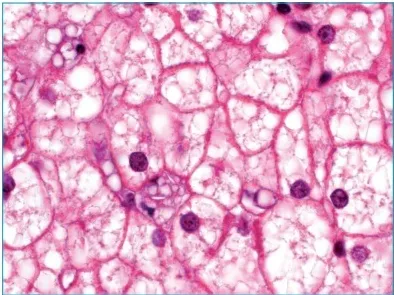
Intense microvesicular steatosis with focal deposition of cholesterol crystals in Kupffer cell at optical mycroscopy.
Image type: pathology (h&e)